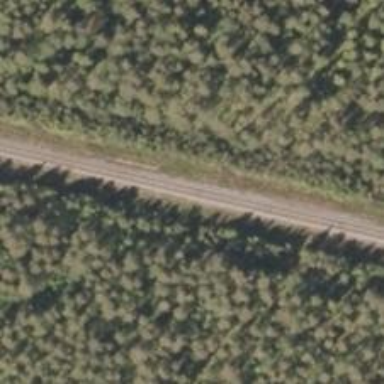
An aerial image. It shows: Railway track classified as B1.